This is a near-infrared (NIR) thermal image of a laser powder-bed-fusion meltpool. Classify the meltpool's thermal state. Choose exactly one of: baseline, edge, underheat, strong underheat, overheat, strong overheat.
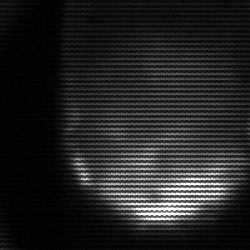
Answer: edge